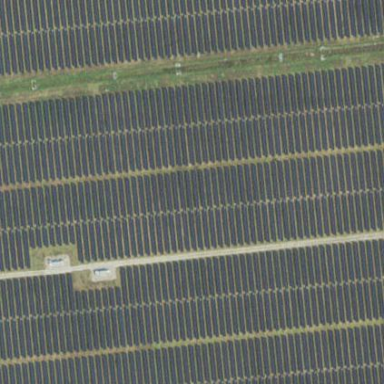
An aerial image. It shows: Solar power generator using photovoltaic method with solar photovoltaic panel types.